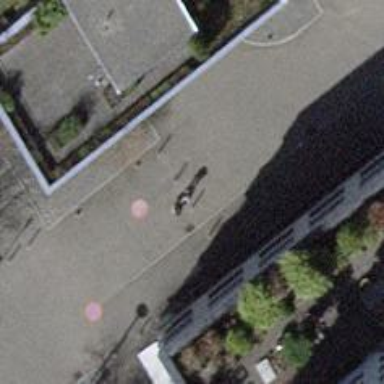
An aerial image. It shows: Bollard barrier.